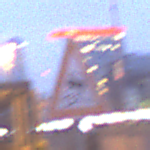
Verkehrszeichen: SchleuderOderRutschgefahr
Umgebung: Outdoor, Urban
Tageszeit: Night
Wetter: PartlyCloudy
Licht: Artificial
Jahreszeit: NotSpecified
Kontrast: HighContrast